Aerial crown-view tile of a tropical tree (Barro Colorado Island, Panama), acquired 20250217:
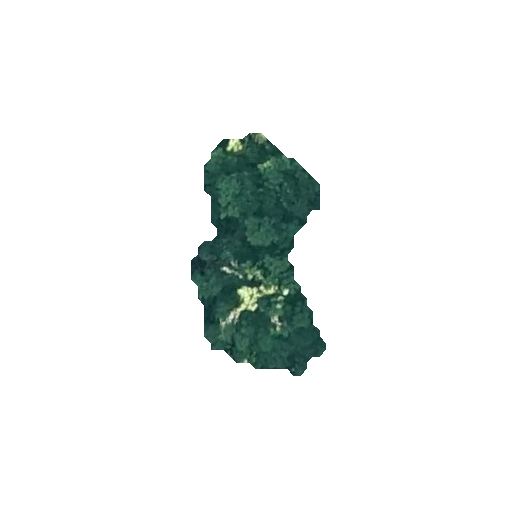
Species: Tachigali panamensis
GBIF accepted scientific name: Tachigali panamensis
Crown area: 32.493 m²